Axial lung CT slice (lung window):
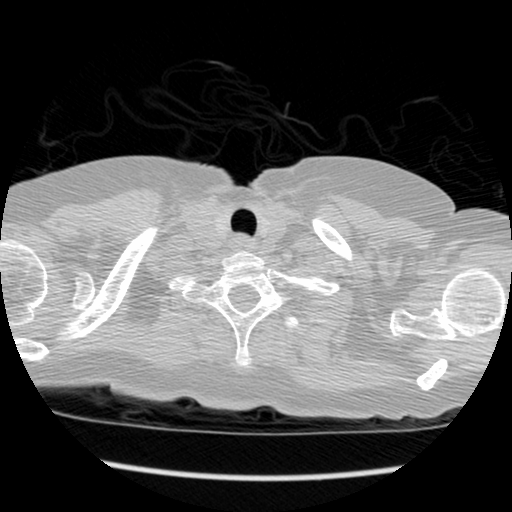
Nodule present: no